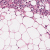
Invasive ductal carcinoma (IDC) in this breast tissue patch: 0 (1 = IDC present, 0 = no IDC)